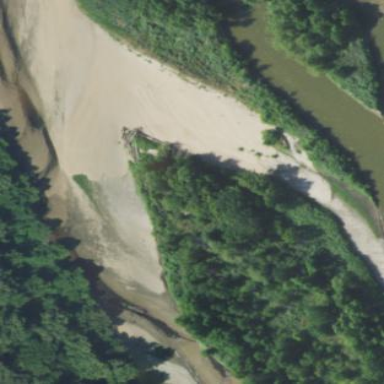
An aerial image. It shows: Sandy area in nature.